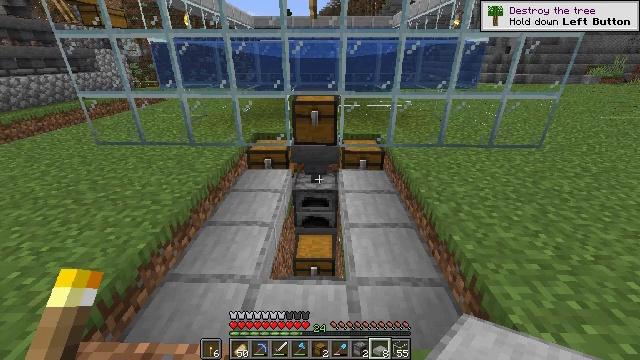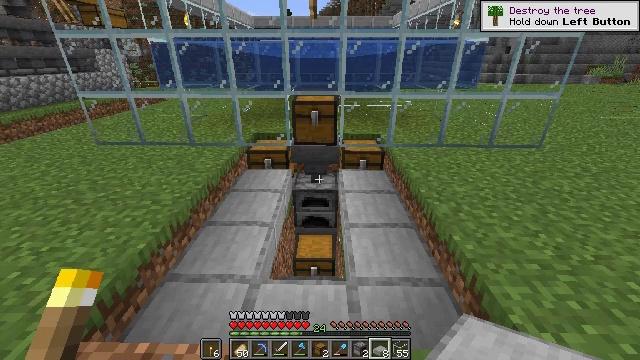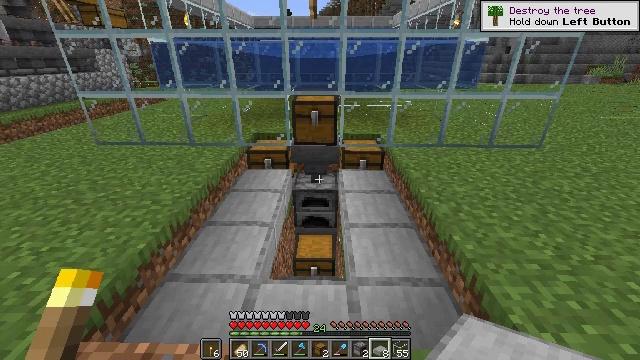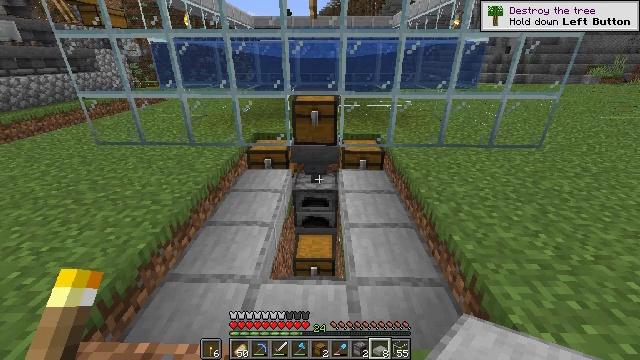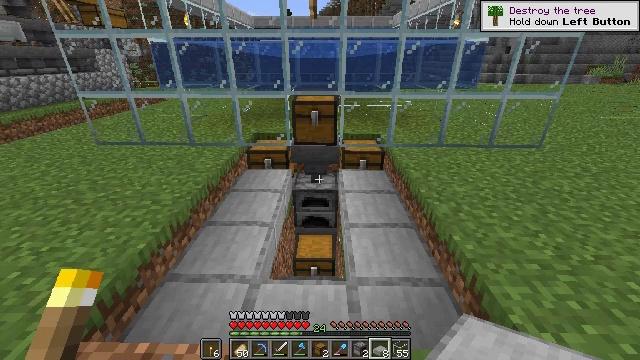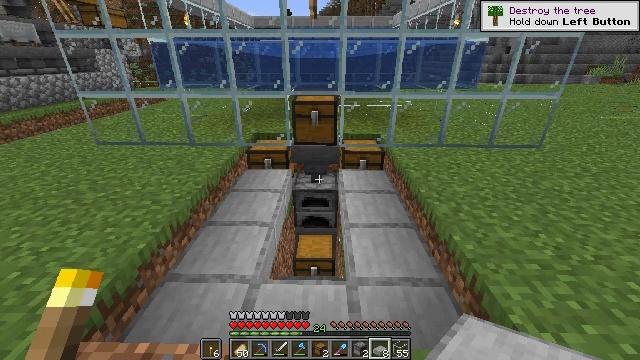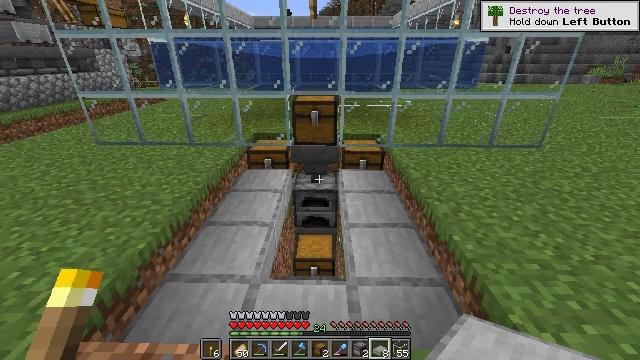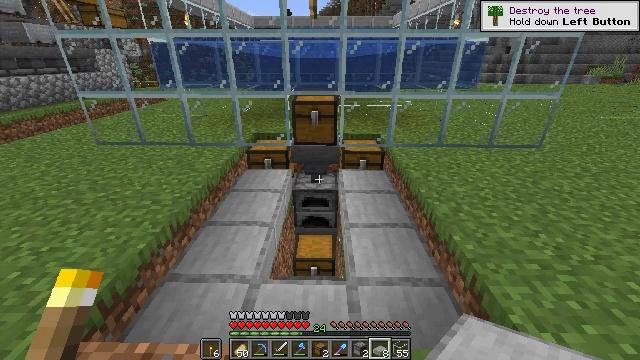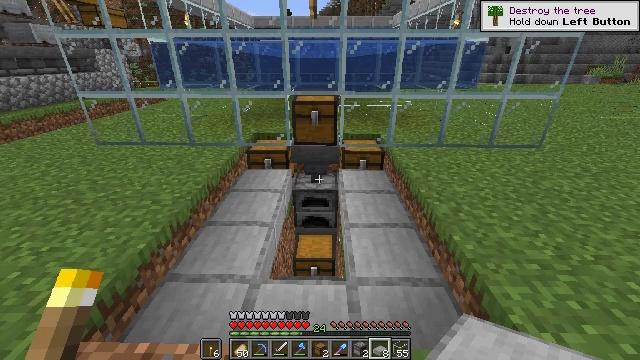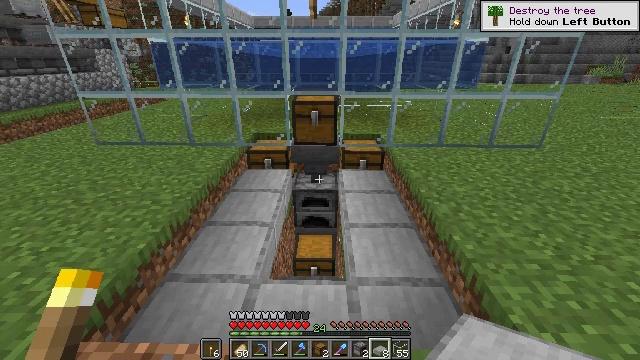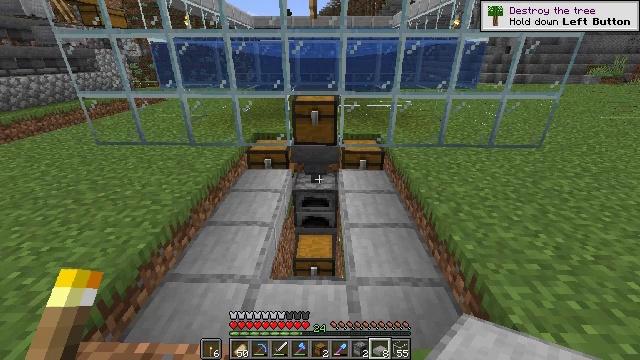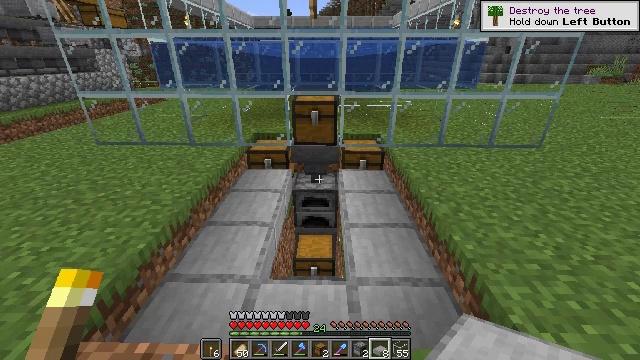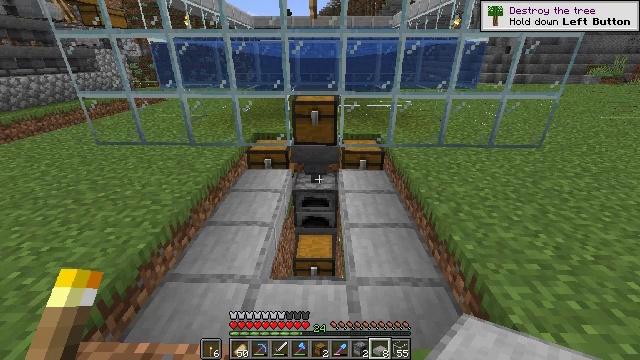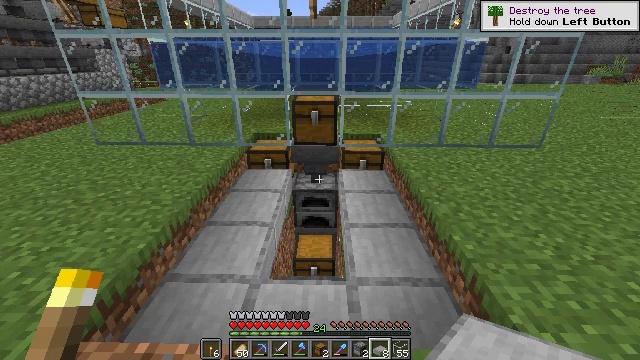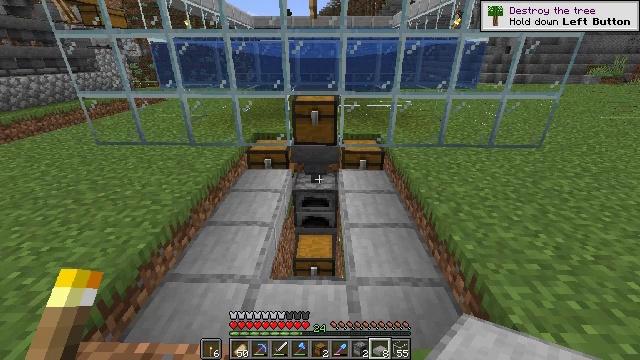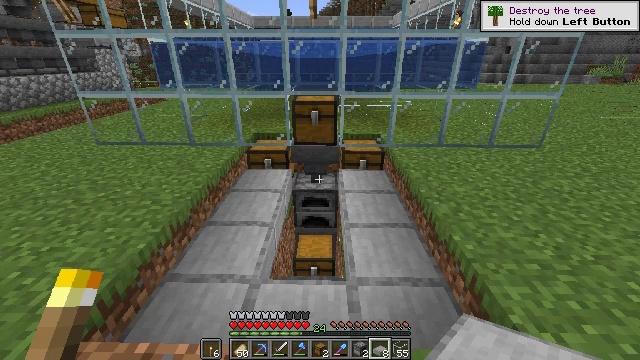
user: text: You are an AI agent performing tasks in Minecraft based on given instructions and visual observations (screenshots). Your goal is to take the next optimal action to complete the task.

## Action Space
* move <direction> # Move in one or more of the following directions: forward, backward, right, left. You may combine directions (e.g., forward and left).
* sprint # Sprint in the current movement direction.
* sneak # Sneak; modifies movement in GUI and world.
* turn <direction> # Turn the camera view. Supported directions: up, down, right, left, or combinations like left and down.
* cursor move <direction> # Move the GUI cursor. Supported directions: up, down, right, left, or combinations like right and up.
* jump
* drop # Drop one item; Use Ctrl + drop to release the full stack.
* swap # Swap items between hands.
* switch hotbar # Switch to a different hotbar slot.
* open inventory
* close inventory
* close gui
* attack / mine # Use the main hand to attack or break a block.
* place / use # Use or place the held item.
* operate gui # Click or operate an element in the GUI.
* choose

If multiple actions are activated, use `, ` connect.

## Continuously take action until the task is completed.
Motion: motion action
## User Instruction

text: Retrieve the smooth stone slab from the ground.
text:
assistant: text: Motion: no_op
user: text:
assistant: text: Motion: no_op
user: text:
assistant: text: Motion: no_op
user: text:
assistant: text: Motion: no_op
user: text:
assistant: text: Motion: no_op
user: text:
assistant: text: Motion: no_op
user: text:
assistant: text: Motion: no_op
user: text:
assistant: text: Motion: no_op
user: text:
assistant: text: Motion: no_op
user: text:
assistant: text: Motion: no_op
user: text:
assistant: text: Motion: no_op
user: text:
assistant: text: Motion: no_op
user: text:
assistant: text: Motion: no_op
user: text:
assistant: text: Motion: no_op
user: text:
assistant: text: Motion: no_op
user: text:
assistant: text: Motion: no_op
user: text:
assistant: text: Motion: no_op
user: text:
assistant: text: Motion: no_op
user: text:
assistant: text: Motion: no_op
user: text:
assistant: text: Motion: no_op
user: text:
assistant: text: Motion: no_op
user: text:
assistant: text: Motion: no_op
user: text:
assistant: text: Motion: no_op
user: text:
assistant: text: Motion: no_op
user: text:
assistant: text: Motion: no_op
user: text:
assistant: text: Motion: no_op
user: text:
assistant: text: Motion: no_op
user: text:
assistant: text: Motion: no_op
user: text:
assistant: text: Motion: no_op
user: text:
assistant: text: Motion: no_op